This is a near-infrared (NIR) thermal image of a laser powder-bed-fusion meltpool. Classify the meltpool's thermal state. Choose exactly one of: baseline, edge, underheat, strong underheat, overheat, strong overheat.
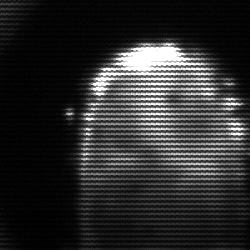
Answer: baseline